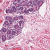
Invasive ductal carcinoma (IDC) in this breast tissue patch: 0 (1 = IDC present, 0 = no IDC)